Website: walmart
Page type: billing-address
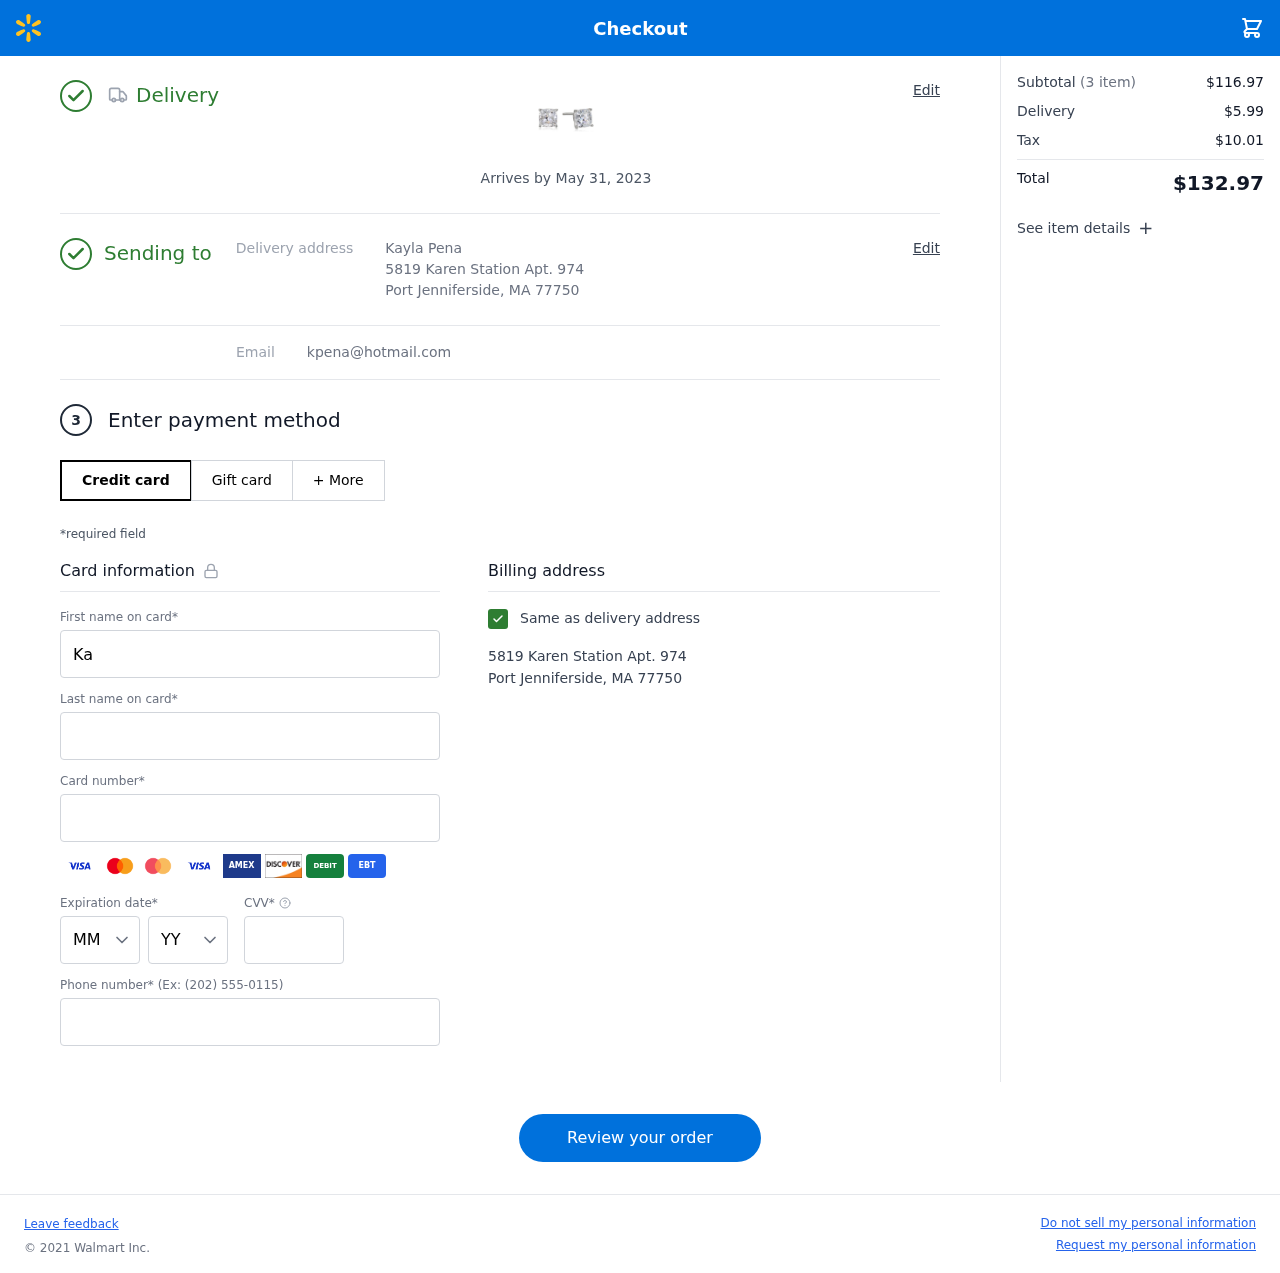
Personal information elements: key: PII_CARD_CVV
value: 027
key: PII_CARD_EXPIRY_MONTH
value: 08
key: PII_CARD_EXPIRY_YEAR
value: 29
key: PII_CARD_NUMBER
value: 6011 3708 8886 9923
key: PII_EMAIL
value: kpena@hotmail.com
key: PII_FIRSTNAME
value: Kayla
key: PII_FULLNAME
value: Kayla Pena
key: PII_LASTNAME
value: Pena
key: PII_PHONE
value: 5395312411
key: PII_STREET
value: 5819 Karen Station Apt. 974
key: PII_CITY_STATE_ZIP
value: Port Jenniferside, MA 77750
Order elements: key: ORDER_DELIVERY_DATE
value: Arrives by May 31, 2023
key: ORDER_NUM_ITEMS
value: (3 item)
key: ORDER_SUBTOTAL
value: $116.97
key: ORDER_SHIPPING_COST
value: $5.99
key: ORDER_TAX
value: $10.01
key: ORDER_TOTAL
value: $132.97